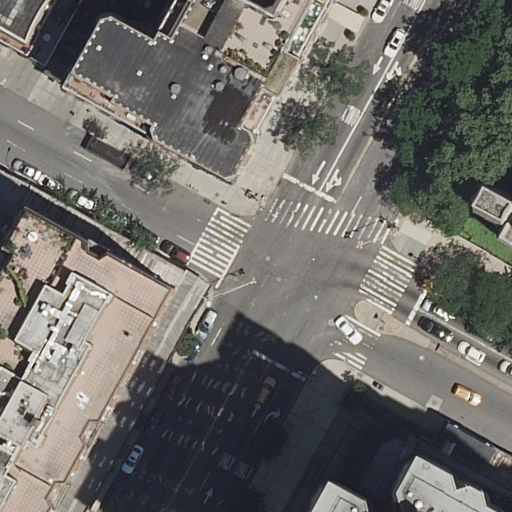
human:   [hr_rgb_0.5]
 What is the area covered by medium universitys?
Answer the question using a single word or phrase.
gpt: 0m2

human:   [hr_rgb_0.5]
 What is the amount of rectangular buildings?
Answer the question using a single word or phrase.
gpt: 3

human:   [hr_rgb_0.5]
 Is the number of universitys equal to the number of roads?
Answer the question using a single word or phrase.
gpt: no

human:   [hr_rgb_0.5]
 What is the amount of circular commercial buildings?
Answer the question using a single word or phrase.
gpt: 0

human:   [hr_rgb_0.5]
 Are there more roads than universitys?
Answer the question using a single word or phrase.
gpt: yes

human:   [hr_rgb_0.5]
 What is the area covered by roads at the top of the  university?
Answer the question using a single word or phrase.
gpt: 0m2

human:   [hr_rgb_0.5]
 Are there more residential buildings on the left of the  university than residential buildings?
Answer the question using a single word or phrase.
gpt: no

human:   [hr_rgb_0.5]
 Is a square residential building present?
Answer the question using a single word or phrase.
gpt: no

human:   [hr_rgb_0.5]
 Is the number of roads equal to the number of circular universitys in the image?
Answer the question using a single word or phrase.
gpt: no

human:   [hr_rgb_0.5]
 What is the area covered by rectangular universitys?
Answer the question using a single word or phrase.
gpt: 0m2

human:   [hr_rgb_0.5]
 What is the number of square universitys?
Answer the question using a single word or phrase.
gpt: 0

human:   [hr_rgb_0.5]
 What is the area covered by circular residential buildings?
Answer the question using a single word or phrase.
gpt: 0m2

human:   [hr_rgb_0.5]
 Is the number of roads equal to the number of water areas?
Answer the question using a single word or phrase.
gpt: no

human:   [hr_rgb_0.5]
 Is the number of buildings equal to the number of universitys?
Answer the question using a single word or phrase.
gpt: no

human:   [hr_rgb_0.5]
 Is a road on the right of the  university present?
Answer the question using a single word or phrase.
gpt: no

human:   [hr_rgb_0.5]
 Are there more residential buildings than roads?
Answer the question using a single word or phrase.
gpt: no

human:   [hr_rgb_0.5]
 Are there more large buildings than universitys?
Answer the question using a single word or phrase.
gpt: yes

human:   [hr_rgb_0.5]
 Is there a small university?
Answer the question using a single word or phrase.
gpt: no

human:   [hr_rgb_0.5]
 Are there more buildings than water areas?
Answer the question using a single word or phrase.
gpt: yes

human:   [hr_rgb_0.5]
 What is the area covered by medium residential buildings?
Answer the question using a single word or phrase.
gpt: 642m2

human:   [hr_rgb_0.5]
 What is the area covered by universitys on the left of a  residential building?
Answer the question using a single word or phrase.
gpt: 0m2

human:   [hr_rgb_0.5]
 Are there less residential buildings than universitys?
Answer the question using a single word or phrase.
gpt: no

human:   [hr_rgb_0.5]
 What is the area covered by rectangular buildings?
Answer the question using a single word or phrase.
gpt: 260m2

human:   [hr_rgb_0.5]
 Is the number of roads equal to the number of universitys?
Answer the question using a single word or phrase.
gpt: no

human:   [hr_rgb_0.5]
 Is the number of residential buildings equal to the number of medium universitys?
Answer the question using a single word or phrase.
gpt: no

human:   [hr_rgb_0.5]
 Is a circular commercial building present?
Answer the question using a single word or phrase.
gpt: no

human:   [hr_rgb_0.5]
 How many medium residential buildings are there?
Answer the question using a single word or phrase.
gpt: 2

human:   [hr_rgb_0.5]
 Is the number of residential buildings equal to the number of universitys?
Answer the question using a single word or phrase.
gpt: no

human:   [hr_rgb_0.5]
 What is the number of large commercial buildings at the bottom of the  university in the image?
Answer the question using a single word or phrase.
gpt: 0

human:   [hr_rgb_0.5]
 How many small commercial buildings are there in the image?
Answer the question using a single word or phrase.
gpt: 0

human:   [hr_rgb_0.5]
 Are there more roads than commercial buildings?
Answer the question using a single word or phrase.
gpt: yes

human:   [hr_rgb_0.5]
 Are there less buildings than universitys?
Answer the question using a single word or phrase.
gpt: no

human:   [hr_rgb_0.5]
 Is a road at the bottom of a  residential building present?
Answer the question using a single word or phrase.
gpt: yes

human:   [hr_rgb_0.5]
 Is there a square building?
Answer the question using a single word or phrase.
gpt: no

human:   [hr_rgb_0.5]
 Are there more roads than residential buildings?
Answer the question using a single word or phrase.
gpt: yes

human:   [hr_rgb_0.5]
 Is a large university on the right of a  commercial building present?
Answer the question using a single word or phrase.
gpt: no